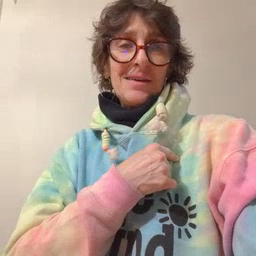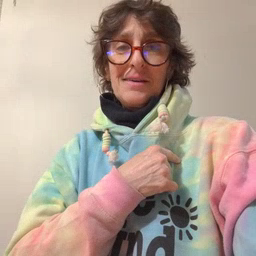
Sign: weus